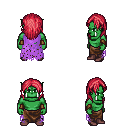
a pixel art fantasy rpg character, male body template, orc, green skin, maroon tattered cape, robe skirt, ruby red long hairstyle, cloth bracers, maroon shoes, four views (front, back, left, right), 2x2 character sprite sheet, small pixel art, hard edges, no anti-aliasing